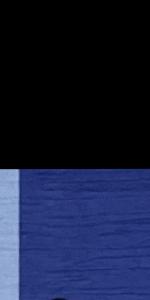
Label: Empty